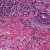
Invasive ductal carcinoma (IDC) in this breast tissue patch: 1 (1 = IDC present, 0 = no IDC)